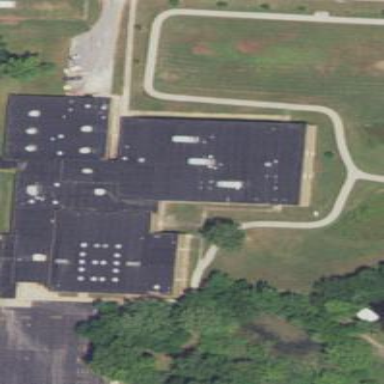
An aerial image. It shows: School building.